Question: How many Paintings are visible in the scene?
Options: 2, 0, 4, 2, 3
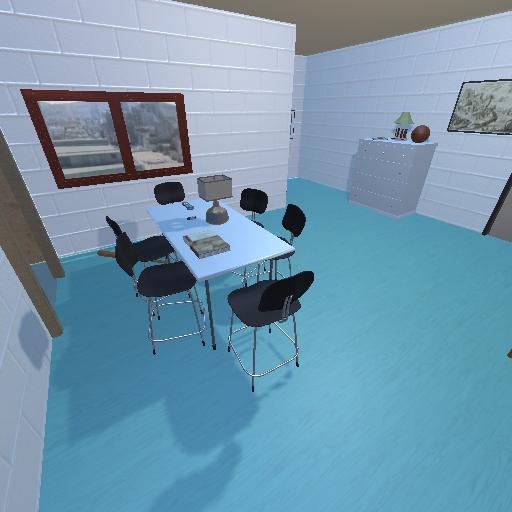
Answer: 2